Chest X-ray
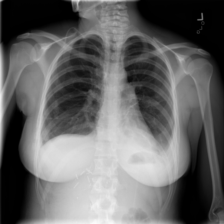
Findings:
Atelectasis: negative
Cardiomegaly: negative
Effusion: positive
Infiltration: negative
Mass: negative
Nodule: negative
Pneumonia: negative
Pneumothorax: negative
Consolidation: negative
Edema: negative
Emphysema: negative
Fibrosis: negative
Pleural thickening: negative
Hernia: negative